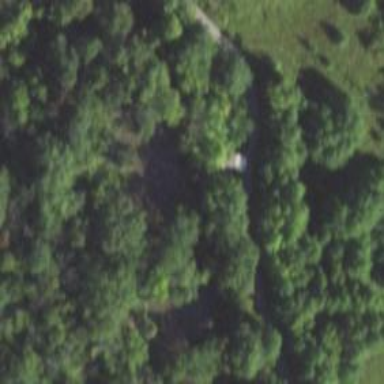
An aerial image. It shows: Abandoned bridge.